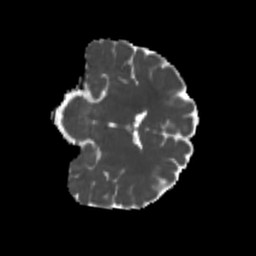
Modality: MD
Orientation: coronal
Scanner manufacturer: siemens
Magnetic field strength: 3 T
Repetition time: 4 s
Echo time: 0.0594 s